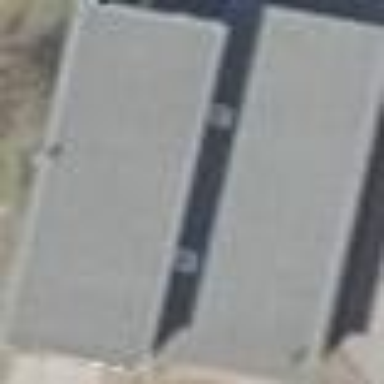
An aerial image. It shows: Industrial building.